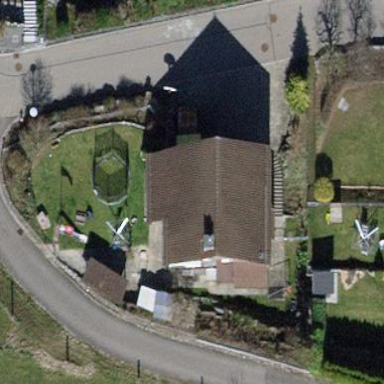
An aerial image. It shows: Building with tiled roof.